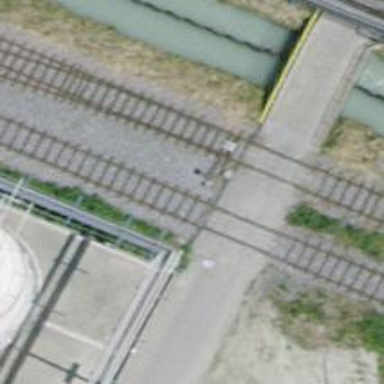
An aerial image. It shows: Railway switch.